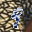
Label: 9